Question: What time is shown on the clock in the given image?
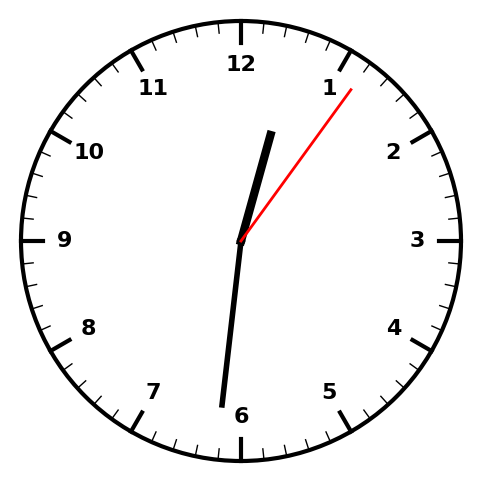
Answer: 12:31:06